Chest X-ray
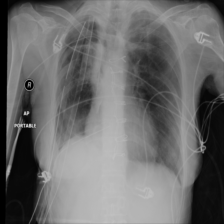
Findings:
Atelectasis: negative
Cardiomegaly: negative
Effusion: negative
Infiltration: negative
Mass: negative
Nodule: negative
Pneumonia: negative
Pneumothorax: positive
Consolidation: negative
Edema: negative
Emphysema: negative
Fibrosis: negative
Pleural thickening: negative
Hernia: negative